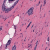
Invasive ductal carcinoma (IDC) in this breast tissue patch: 0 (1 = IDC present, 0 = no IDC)